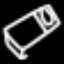
Label: bed